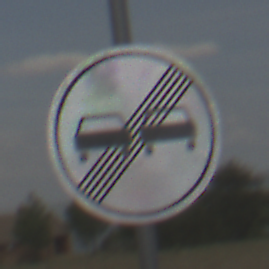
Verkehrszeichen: EndeUeberholverbot
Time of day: Midday
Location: Outdoor (Nature)
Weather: PartlyCloudy
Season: NotSpecified
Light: Natural